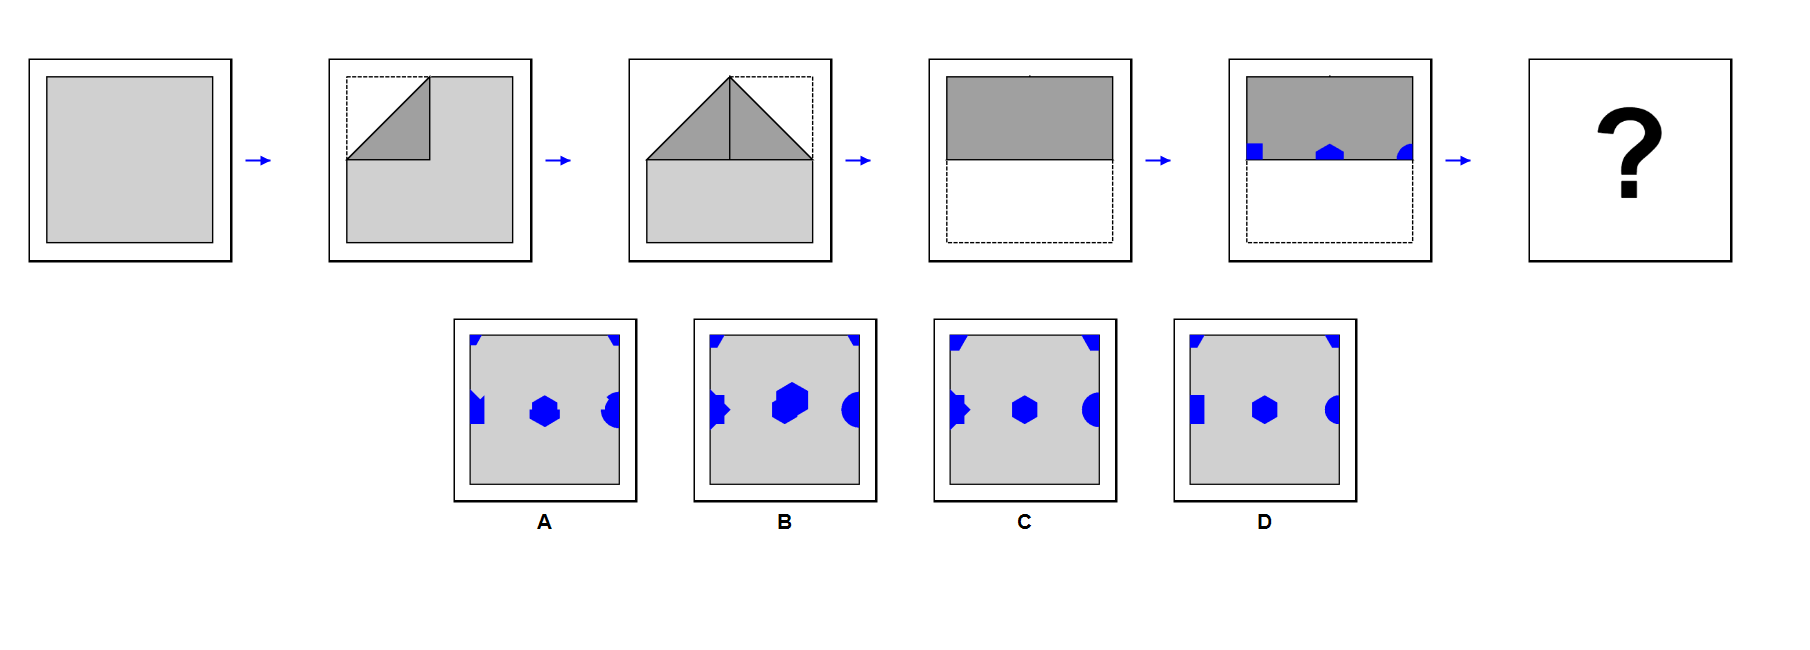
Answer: D